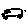
Label: car